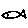
Label: fish